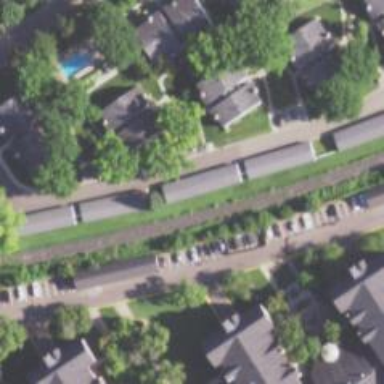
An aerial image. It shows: Abandoned railway.